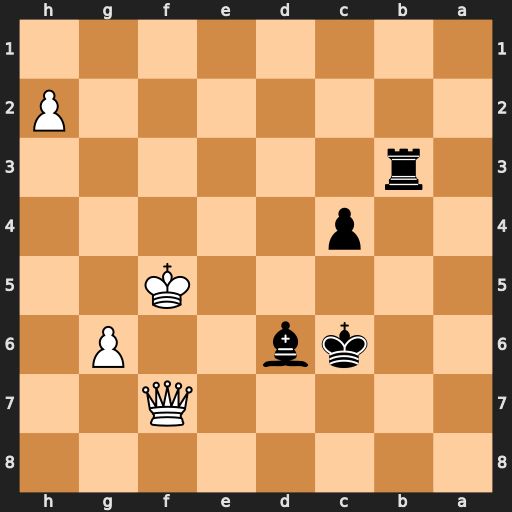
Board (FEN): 8/5Q2/2kb2P1/5K2/2p5/1r6/7P/8
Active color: b
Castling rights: -
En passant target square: -
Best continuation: Rf3+ Ke4 Rxf7